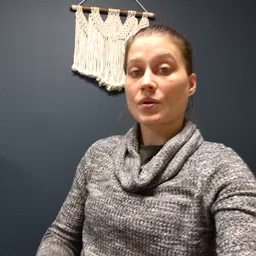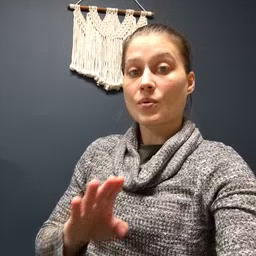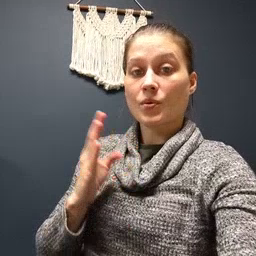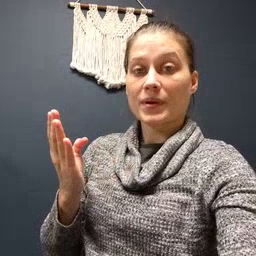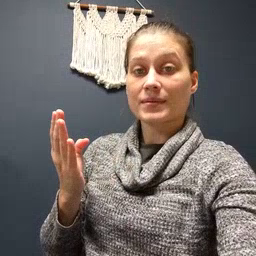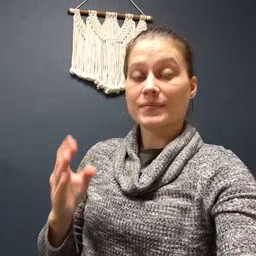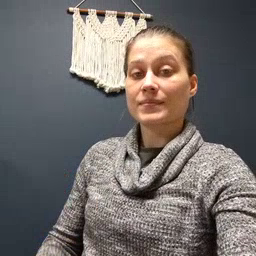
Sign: open